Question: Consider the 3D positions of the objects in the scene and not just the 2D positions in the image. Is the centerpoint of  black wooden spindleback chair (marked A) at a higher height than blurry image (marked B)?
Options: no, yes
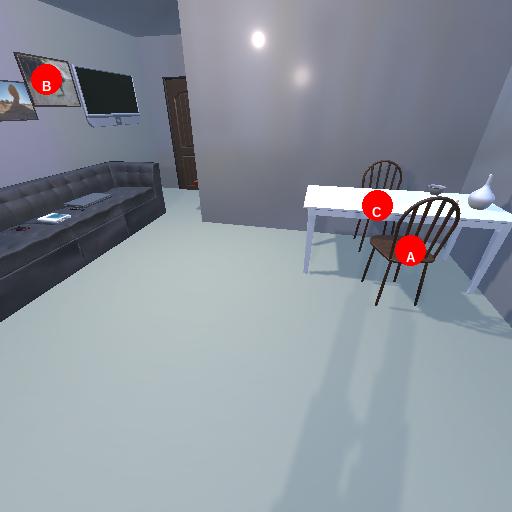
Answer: no